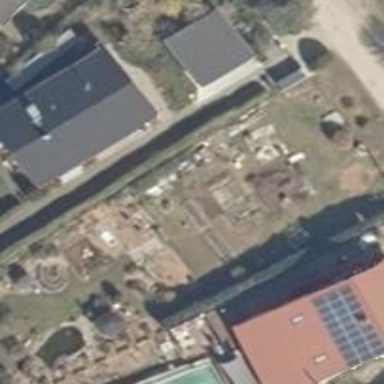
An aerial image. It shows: Detached building.